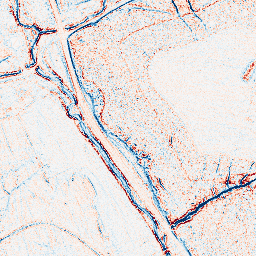
Category: edge_preserving
Decomposition family: anisotropic_diffusion
Decomposition parameters: iterations: 5
kappa: 10
gamma: 0.1
Upsampling method: cubic_catmull_rom
Upsampling parameters: scale: 8
Upsampling scale: 8